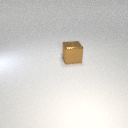
large brown metal cube